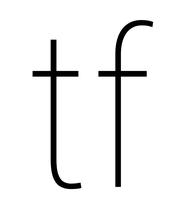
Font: Roboto_Condensed_Thin